Question: We are working on a school assignment where we are supposed to do the page which must be able to show a full list of all the customers and also be able to show a list of the names of all from Jutland, a list of the names of all customers from Funen and a list of the names of all customers from Zealand.

Instead of showing customers that are specific to one region (e.g Jutland), the system will add both the previous and the new customer (who is from a different region) into the same field, which represents the different region. Thus, the system cannot make a distinction between the individual regions of the customers.
In the screenshot above, the name Stanislav is supposed to be the only one in the 'ListBox'. However, Sebastian, who belongs to another region, hence the other list box, is added as well. We believe it might have something to do with the 'foreach' loop, although we are not entirely sure.
Any assistance will be greatly appreciated!
'''
namespace _2ndHandinCsharp
{
public partial class register : System.Web.UI.Page
{
private CustomerTank thetank;
protected void Page_Load(object sender, EventArgs e)
{
if (Application["SharedCustomerTank"]== null)
{
Application["SharedCustomerTank"] = new CustomerTank();
}
thetank = (CustomerTank)Application["SharedCustomerTank"];
}
protected void ButtonUpdate_Click(object sender, EventArgs e)
{
thetank = (CustomerTank)Application["SharedCustomerTank"];
UpdateCustomerListView();
}
private void UpdateCustomerListView()
{
ListBox1.Items.Clear();
List<Customer> customerInTheTank = thetank.TheCustomers();
foreach(Customer c in customerInTheTank)
{
ListBox1.Items.Add(c.ToString());
}
}
private void UpdateCustomerListViewJutland()
{
List<Customer> customerInTheTank = thetank.TheCustomers();
for (int i = 0; i < customerInTheTank.Count; i++)
{
if (DropDownListRegion.SelectedValue == "Jutland")
{
ListBoxJutland.Items.Add(customerInTheTank[i].Name);
}
}
}
private void UpdateCustomerListViewFunen()
{
List<Customer> customerInTheTank = thetank.TheCustomers();
for (int i=0; i<customerInTheTank.Count;i++)
{
if (DropDownListRegion.SelectedValue == "Funen")
{
ListBoxFunen.Items.Add(customerInTheTank[i].Name);
}
}
}
protected void ButtonAddCustomer_Click(object sender, EventArgs e)
{
Customer c = new Customer(
TextBoxName.Text,
TextBoxPassword.Text,
int.Parse(TextBoxAge.Text),
TextBoxZip.Text,
DropDownListRegion.Text);
Application.Lock();
thetank = (CustomerTank)Application["SharedCustomerTank"];
thetank.AddCustomer(c);
Application["SharedCustomerTank"] = thetank;
Application.UnLock();
UpdateCustomerListView();
UpdateCustomerListViewJutland();
UpdateCustomerListViewFunen();
}
}
'''
}'
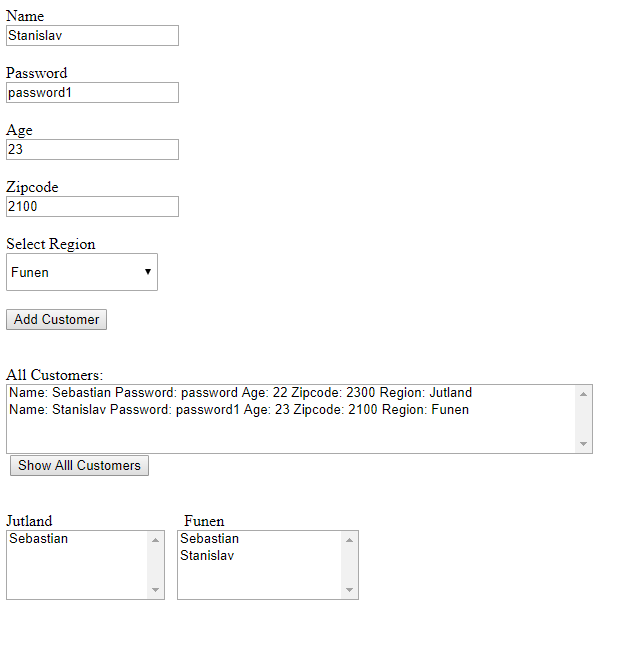
Answer: You're right. The problem is with your for-each loops. When you're checking to see whether the region is/isn't Funen or Jutland you're forgetting to check whether the customer you're adding is also from that region. You just need an additional IF statement condition. Something like this should do
'''
for (int i=0; i<customerInTheTank.Count;i++)
{
if (DropDownListRegion.SelectedValue == "Funen" && customerInTheTank[i].Region == "Funen")
{
ListBoxFunen.Items.Add(customerInTheTank[i].Name);
}
}
'''